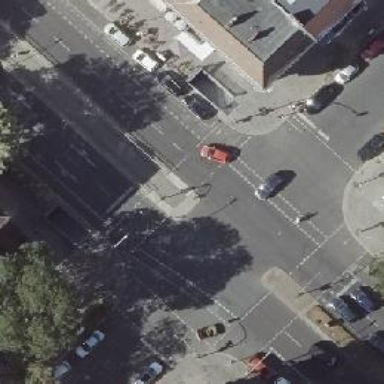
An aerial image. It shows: Junction on tertiary road.